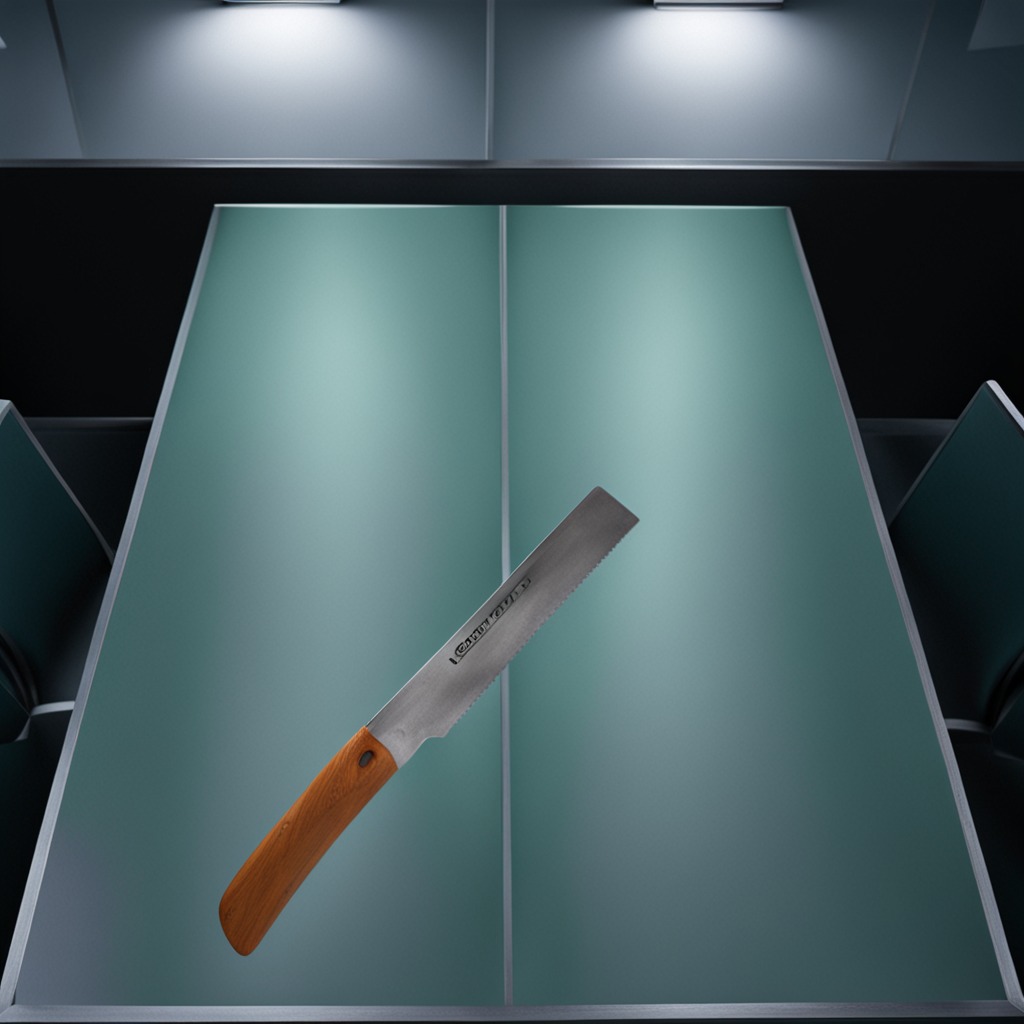
A metal saw lies on a clean empty table in a railway signal maintenance room lit by harsh overhead fluorescents photorealistic surface textures crisp shadows high dynamic range.